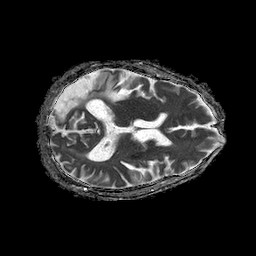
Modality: ADC
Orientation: axial
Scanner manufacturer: philips
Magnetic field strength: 1.5 T
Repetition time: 4.6 s
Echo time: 0.09059 s